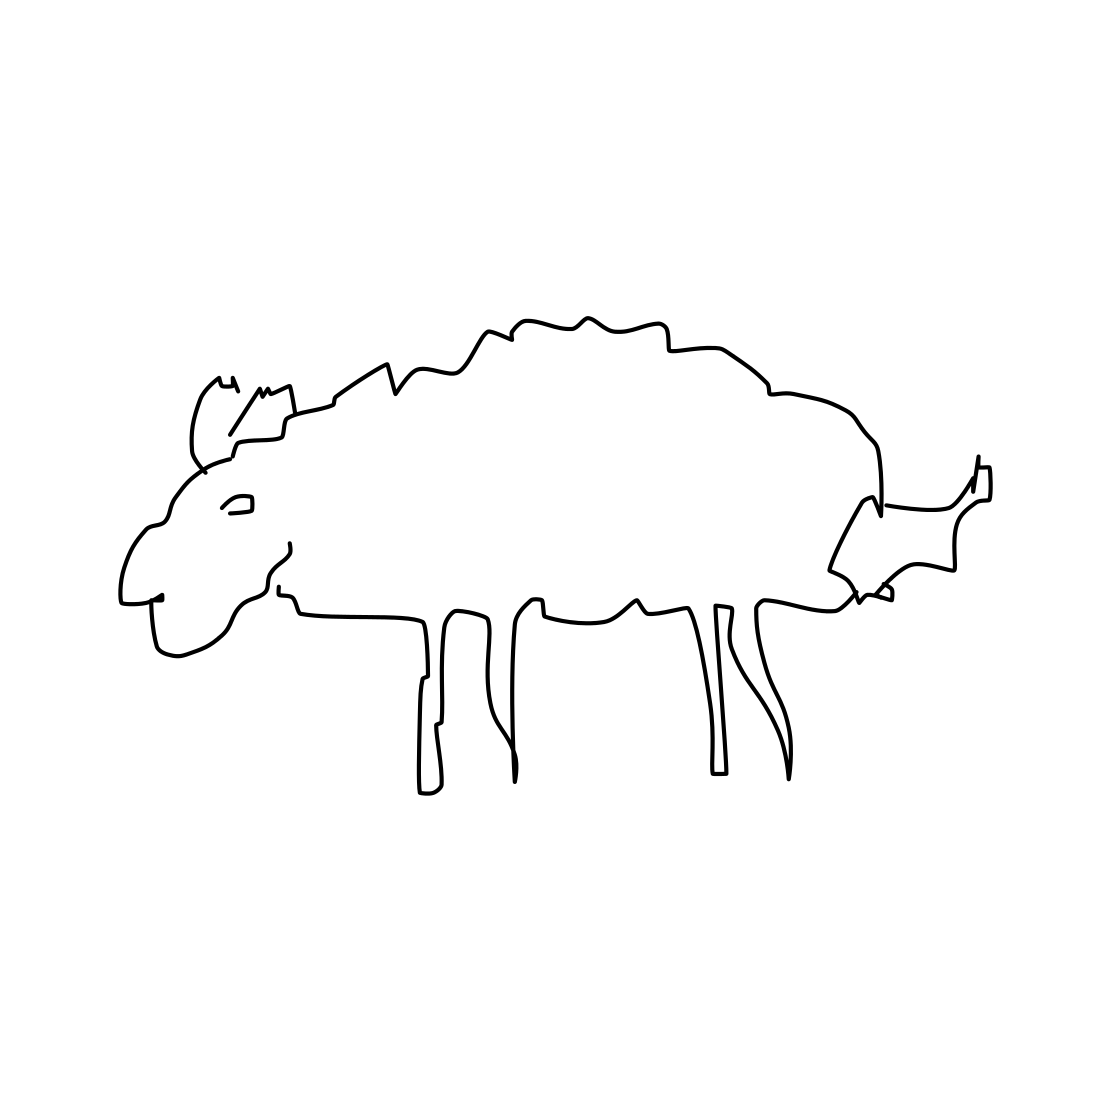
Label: sheep